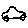
Label: car